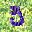
Label: 3